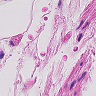
Metastatic tissue present: no